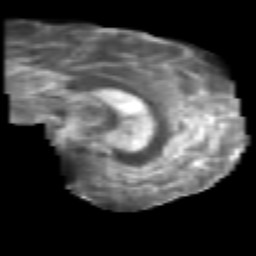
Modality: T2w
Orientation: sagittal
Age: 39
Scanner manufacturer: philips
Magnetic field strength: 3 T
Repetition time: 8.6 s
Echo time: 0.127 s